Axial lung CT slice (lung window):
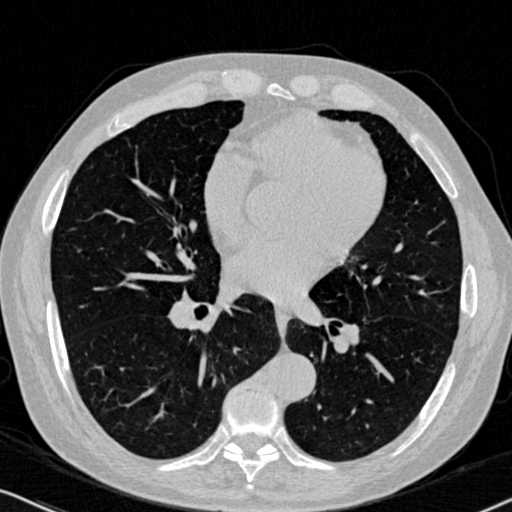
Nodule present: no